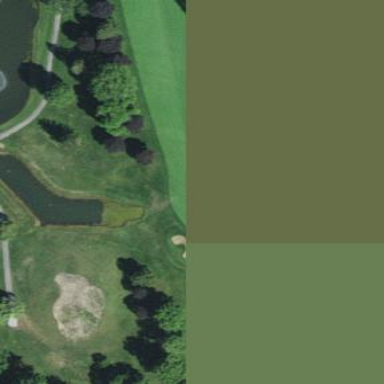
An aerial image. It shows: Well-maintained grassy area designated for golfing. It is mown fairway used for the sport of golf.